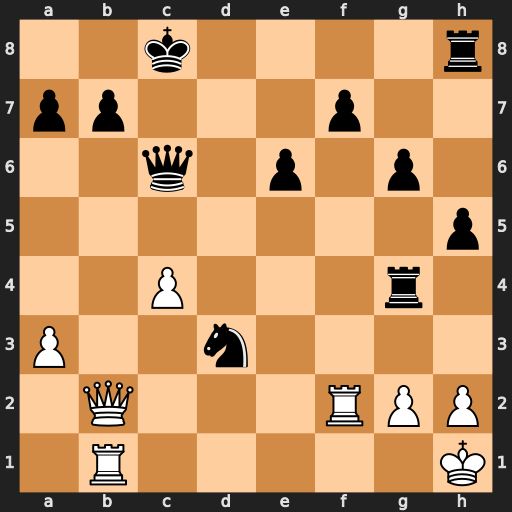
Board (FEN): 2k4r/pp3p2/2q1p1p1/7p/2P3r1/P2n4/1Q3RPP/1R5K
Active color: w
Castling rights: -
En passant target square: -
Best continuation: Qxh8+ Kc7 Rxf7+